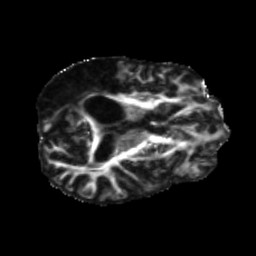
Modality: FA
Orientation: axial
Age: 61
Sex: male
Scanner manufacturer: siemens
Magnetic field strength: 3 T
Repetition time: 5.25 s
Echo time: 0.08 s